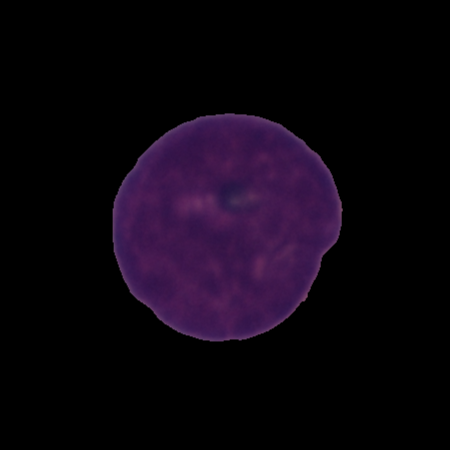
Label: cancer